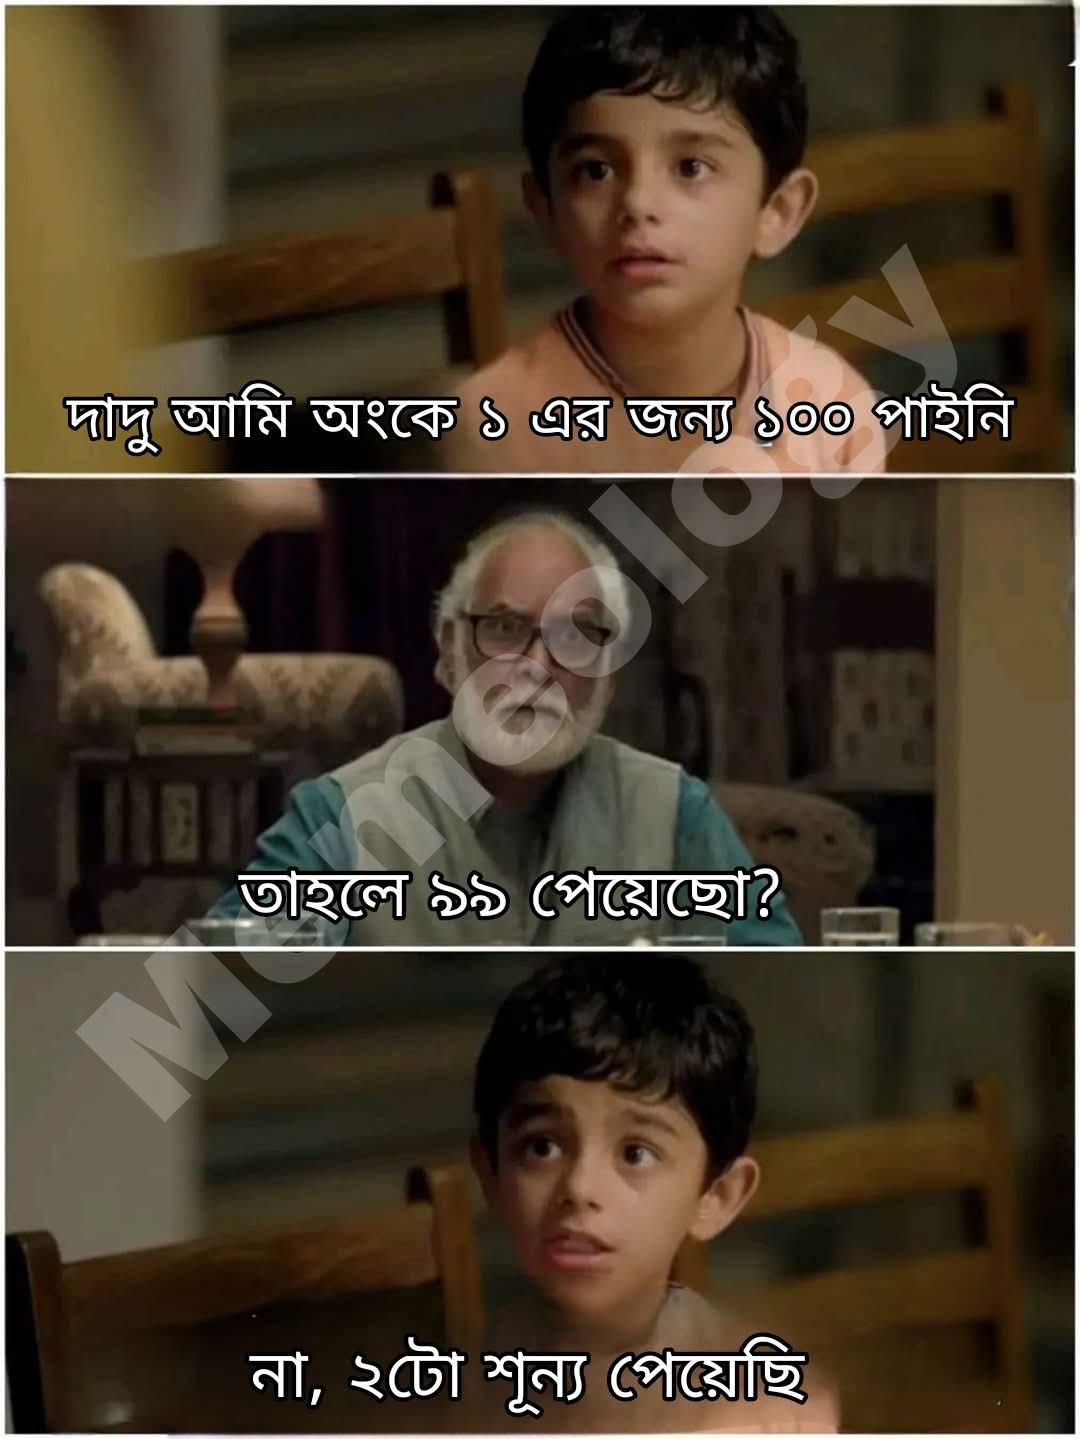
Text: দাদু আমি অংকে ১ এর জন্য ১০০ ১০০ পাইনি
তাহলে ৯৯ পেয়েছো?
না, ২টো শূন্য পেয়েছি
Label: Non Hate